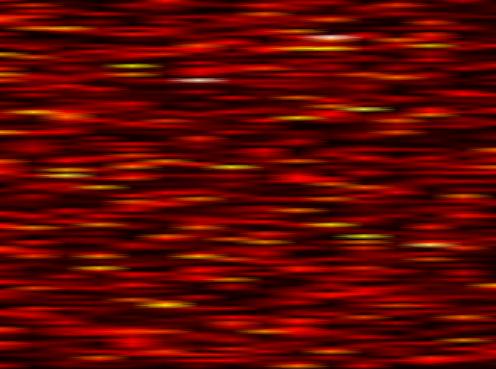
Label: FBMC